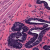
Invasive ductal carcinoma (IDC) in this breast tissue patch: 0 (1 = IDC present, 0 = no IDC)